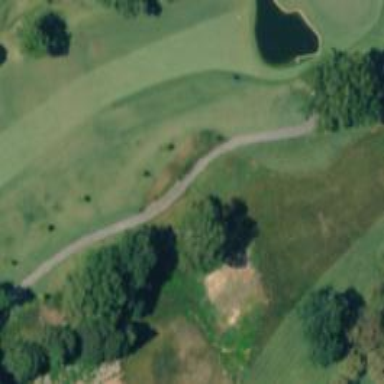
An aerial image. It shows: Smooth asphalt path labeled as golf cartpath with grade 1 quality.